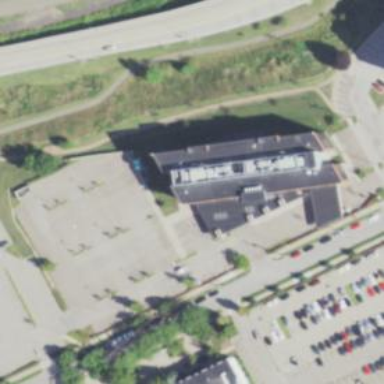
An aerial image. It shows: Parking space is available.